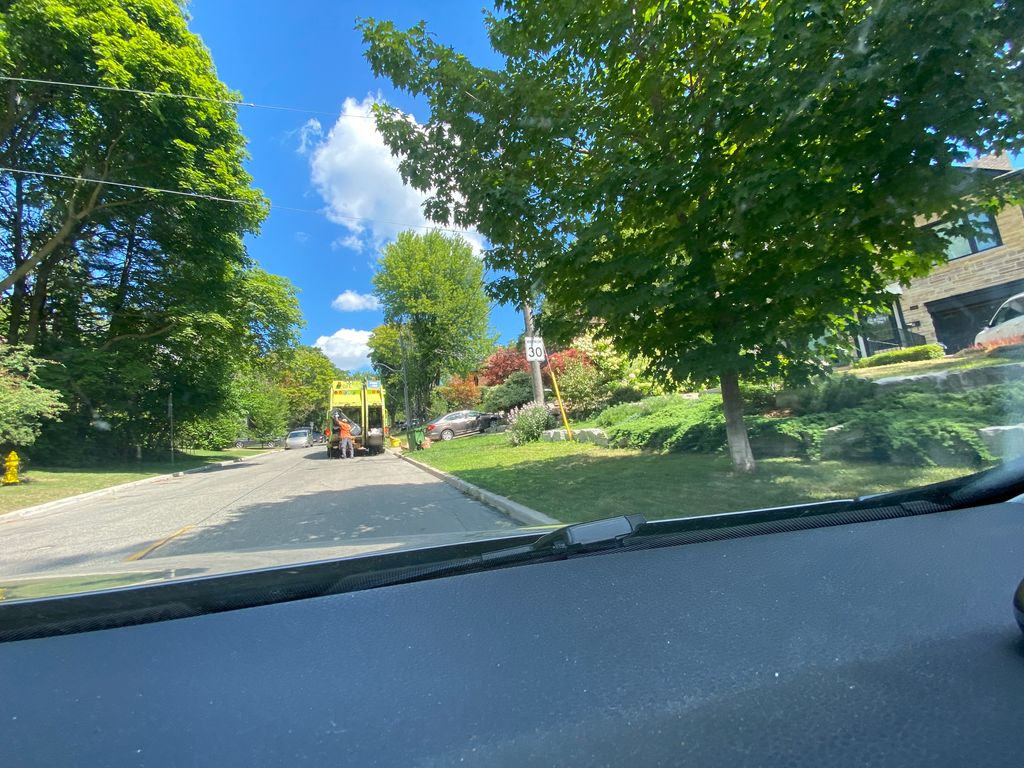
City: toronto